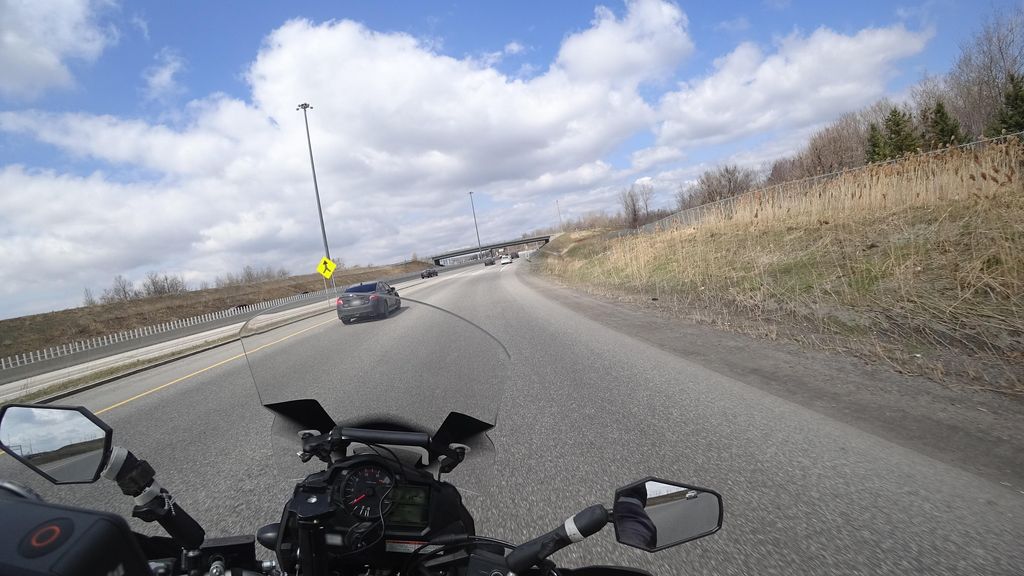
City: quebec_city